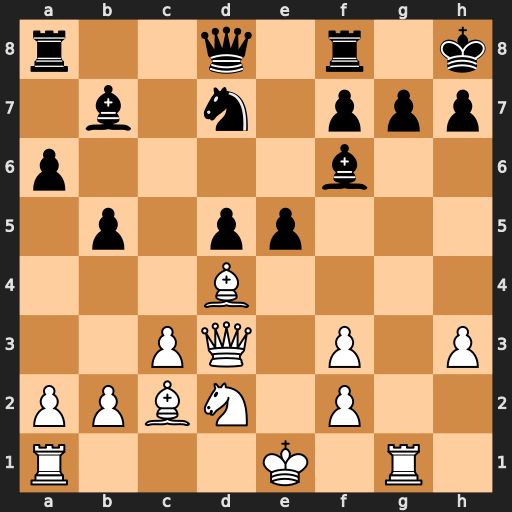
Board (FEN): r2q1r1k/1b1n1ppp/p4b2/1p1pp3/3B4/2PQ1P1P/PPBN1P2/R3K1R1
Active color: w
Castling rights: Q
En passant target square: -
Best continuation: Qxh7#